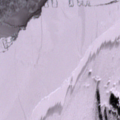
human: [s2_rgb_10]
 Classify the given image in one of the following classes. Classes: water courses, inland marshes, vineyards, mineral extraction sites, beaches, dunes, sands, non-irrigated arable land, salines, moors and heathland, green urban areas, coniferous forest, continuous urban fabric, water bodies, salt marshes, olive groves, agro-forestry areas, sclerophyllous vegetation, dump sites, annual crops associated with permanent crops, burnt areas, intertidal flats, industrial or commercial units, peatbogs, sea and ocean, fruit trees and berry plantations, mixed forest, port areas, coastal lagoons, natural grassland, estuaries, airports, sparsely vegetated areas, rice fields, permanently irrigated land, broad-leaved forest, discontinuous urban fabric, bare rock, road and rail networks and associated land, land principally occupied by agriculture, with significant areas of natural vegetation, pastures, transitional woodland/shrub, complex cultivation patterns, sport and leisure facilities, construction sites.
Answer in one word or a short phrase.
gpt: sea and ocean